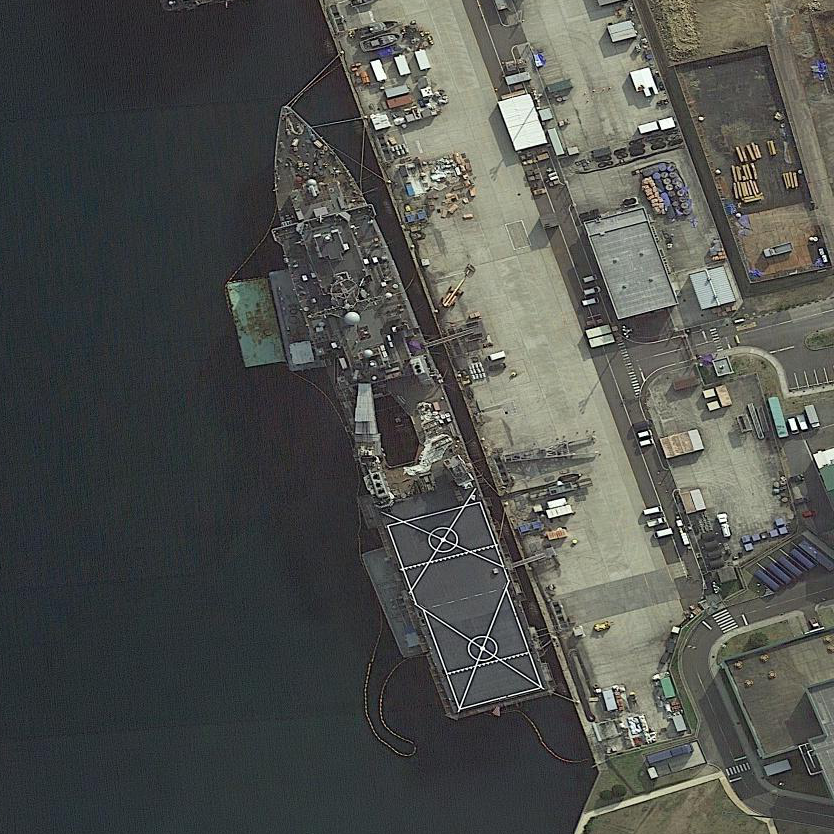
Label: combat